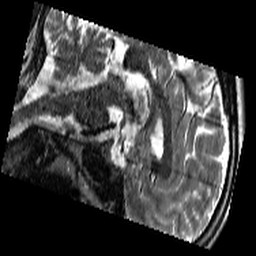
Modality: T2w
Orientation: sagittal
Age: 29
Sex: male